Question:
I downloaded the code from GIT and was trying to set up the androids code but I faced this problem ,an annotation on the project and subsequent files .
Plz let me know what does that mark in the project explorer over "Main Activity" (project as well as .java file)indicate.
if image is not visible properly plz download.
and what does that indicate ,any tips to resolve it are most welcome.
Thanks in advance .
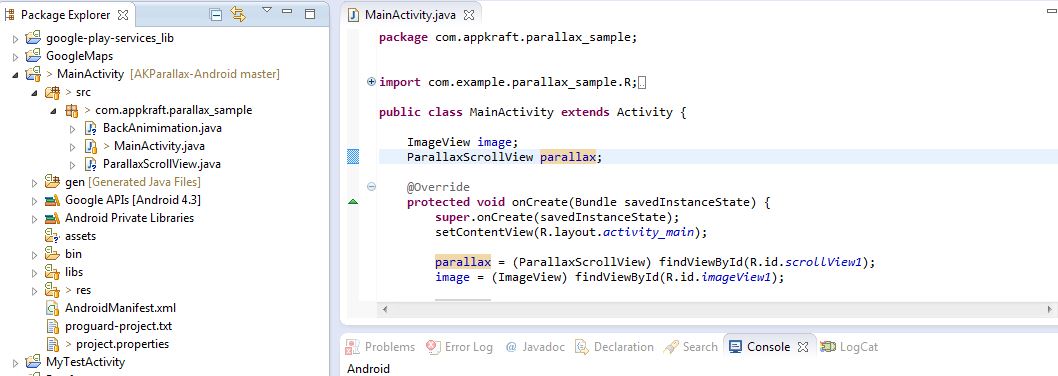
Answer: If you mean the > character, it is just telling you that the .java file (and therefore the project) have been changed compared to the version in GIT.
You can configure these 'Label Decorations' in 'Preferences > Team > Git > Label Decorations > Text Decorations tab'.